Question:
pic : Google Spreadsheet
(You need to see the image, so you will know what I mean, hopefully)
I have some testcase that I want to try, how can I get the "yess" in C3. My logic condition to get that was if A column is "a" and then check each of "a" in B column that has "3" then return the C so we can get the "yess" value. But I am stuck at implementing using 'VLOOKUP', 'HLOOKUP' and 'XLOOKUP'. Any ideas?
When I tried 'xlookup', with no combination its only return the first of "a"
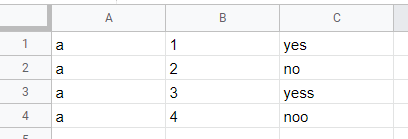
Answer: Use 'FILTER' : <URL> for multiple criteria:
'''
=FILTER(C1:C4,(A1:A4="a")*(B1:B4=3))
'''
Result:
<URL>